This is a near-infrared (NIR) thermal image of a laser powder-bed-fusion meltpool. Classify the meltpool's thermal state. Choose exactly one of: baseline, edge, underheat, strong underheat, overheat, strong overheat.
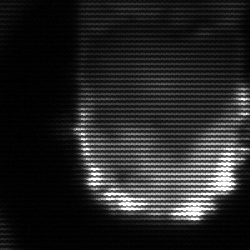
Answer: baseline